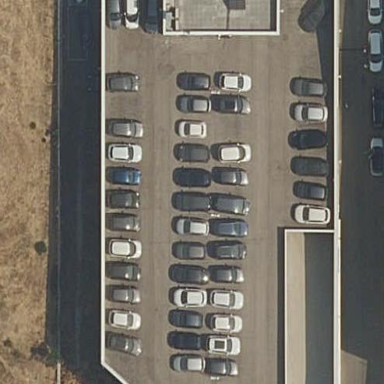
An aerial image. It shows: Group of garages.